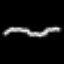
Label: squiggle